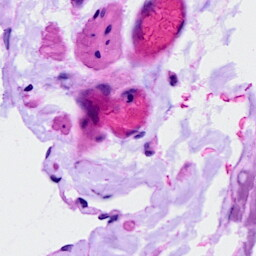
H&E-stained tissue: Ovarian